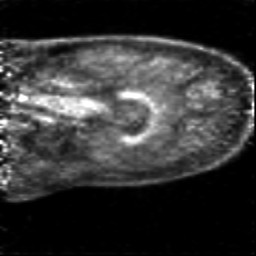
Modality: PET
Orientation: sagittal
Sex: female
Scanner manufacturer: siemens